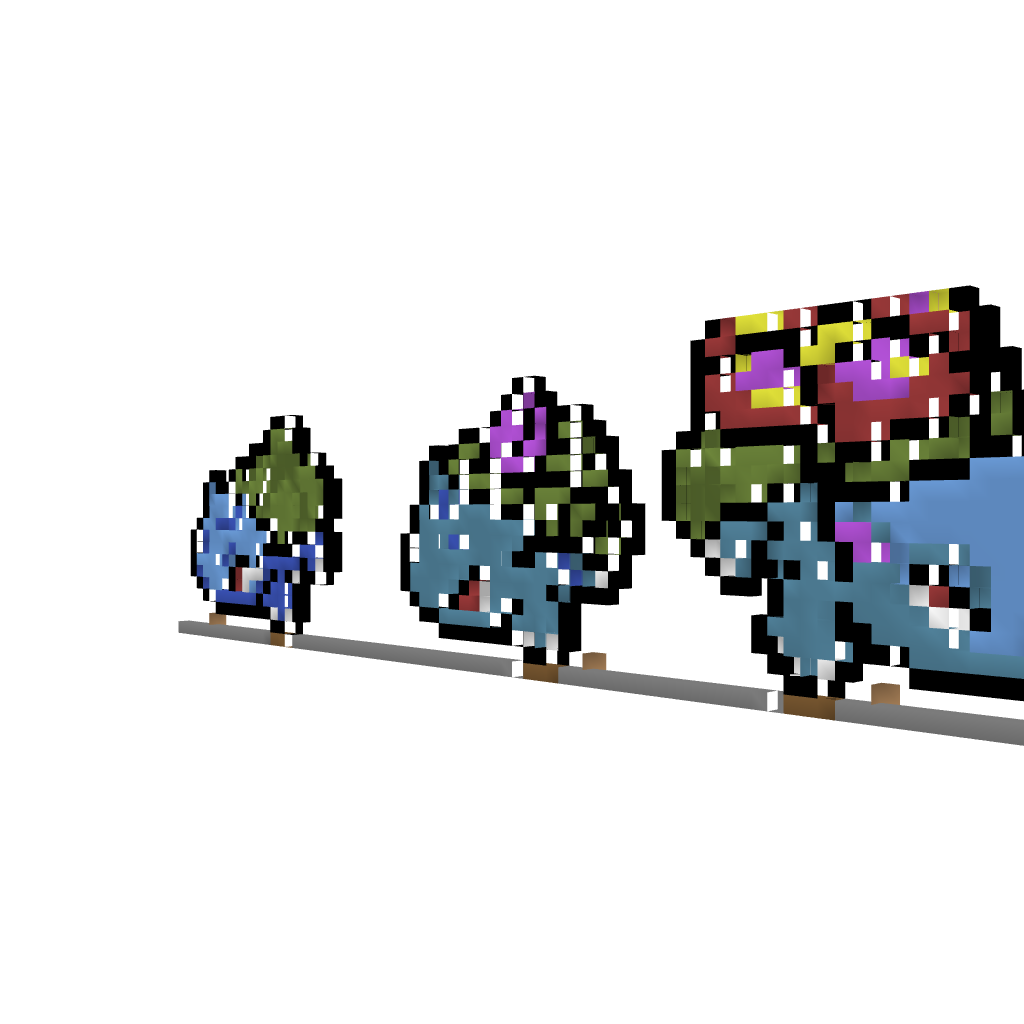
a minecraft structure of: Bulbasaur Ivysaur and Venusaur Pixel Art bad low quality